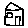
Label: house